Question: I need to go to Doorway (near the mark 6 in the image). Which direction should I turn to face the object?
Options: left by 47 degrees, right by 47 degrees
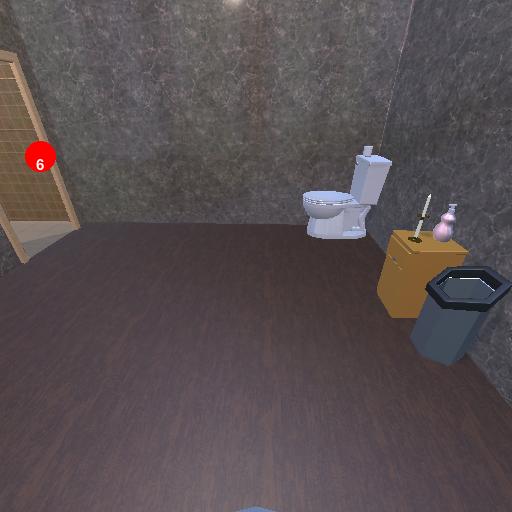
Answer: left by 47 degrees